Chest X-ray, PA view. Patient: 34 years old, sex F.
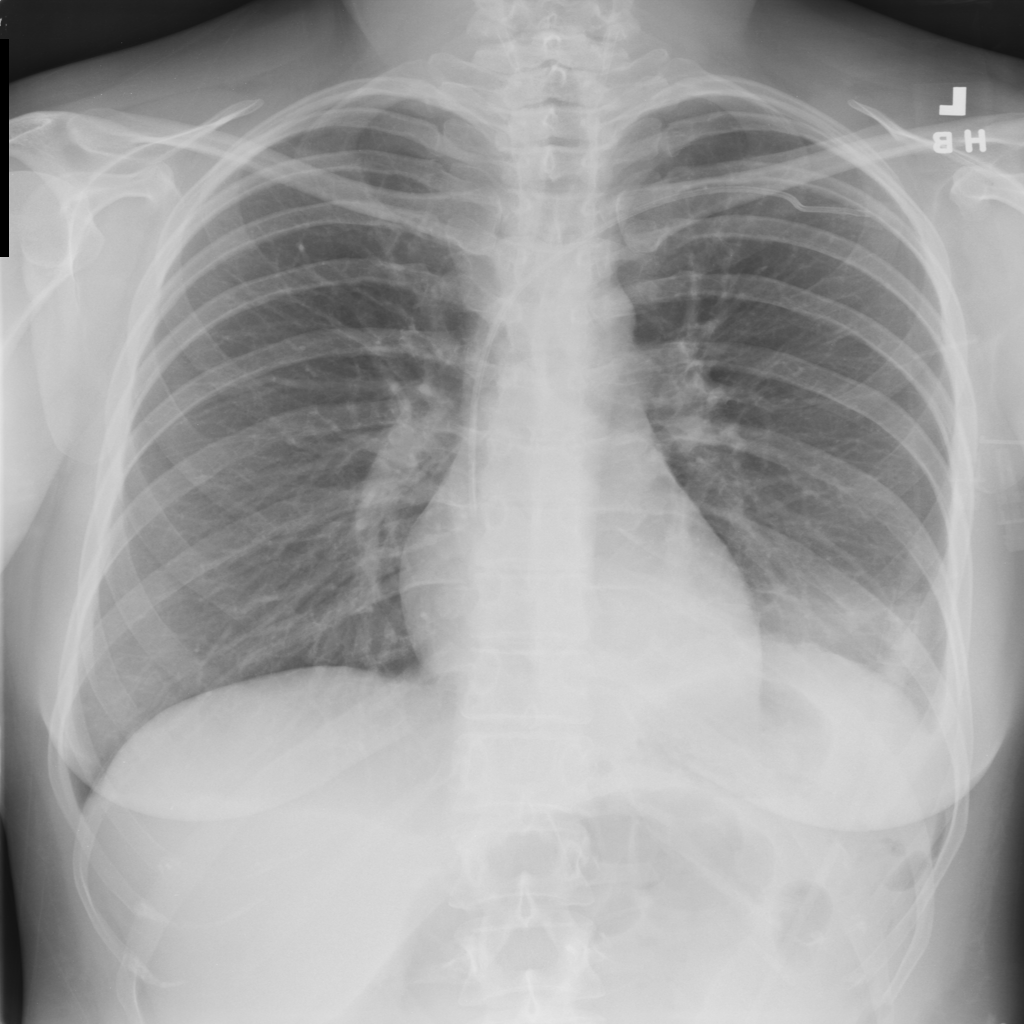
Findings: Effusion